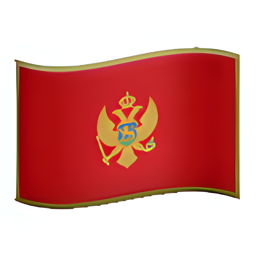
Name: flag for montenegro
Emoji: 🇲🇪
Group: Flags
Sub-group: country-flag